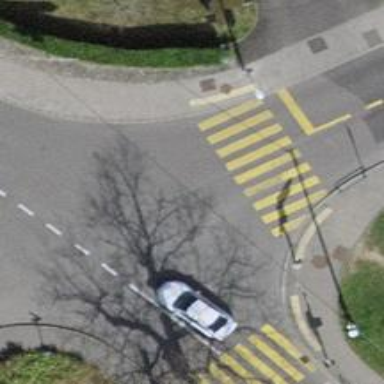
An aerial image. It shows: Road crossing with traffic signals.